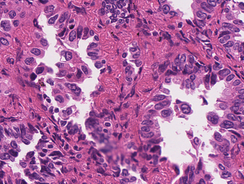
Tumor epithelial tissue: yes
Tumor-associated stroma tissue: yes
Normal tissue: no